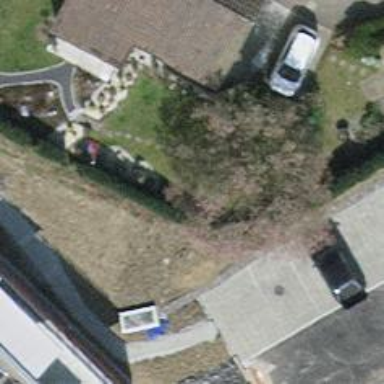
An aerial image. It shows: Hedge acting as barrier.